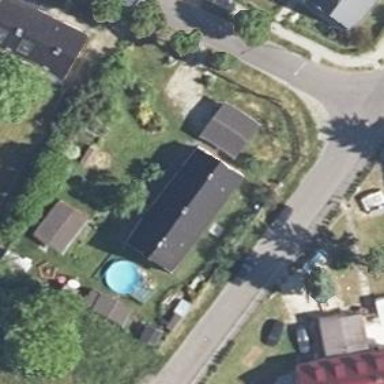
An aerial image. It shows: Gabled house with grey roof.